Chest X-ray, PA view. Patient: 66 years old, sex M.
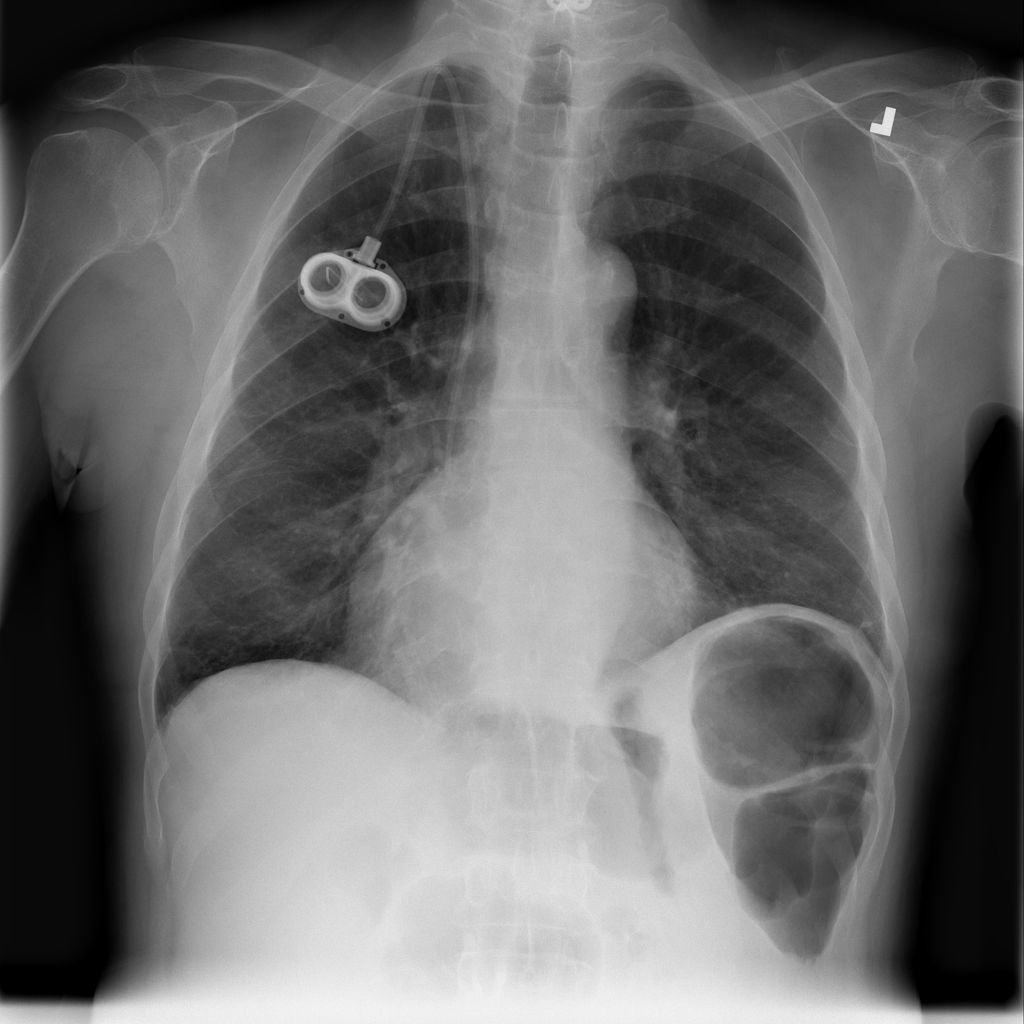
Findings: No Finding